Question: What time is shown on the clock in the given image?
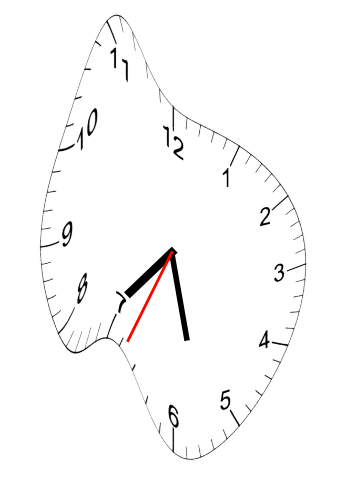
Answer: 07:27:34